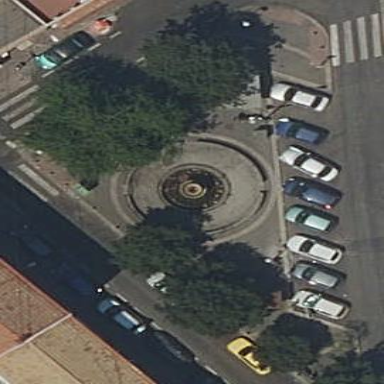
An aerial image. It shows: Beautiful fountain.